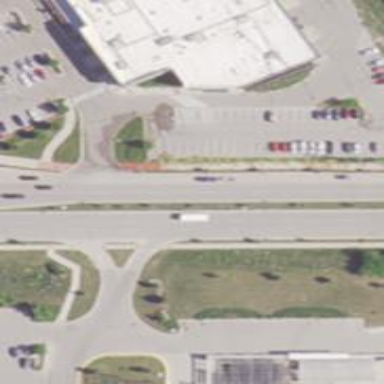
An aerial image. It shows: Traffic island located on footway.